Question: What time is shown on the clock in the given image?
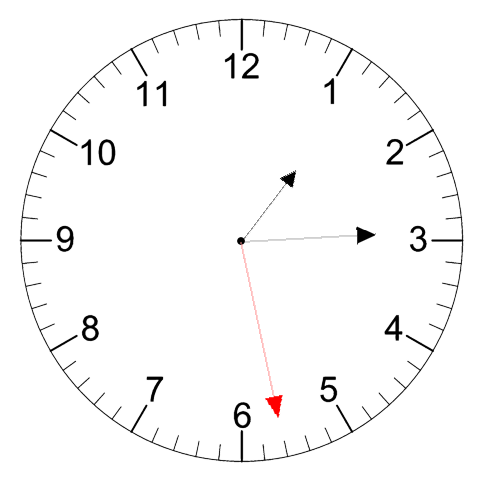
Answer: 01:14:28